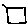
Label: square